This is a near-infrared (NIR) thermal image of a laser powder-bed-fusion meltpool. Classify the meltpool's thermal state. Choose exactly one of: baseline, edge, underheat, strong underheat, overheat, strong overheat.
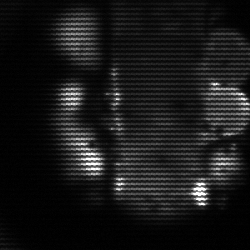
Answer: strong underheat